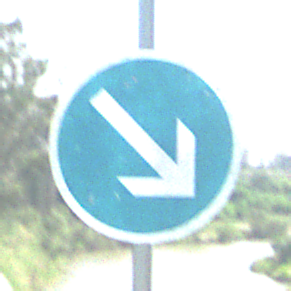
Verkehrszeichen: VorgeschriebeneVorbeifahrtRechts
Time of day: MorningAfternoon
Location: Outdoor (Special)
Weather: Clear
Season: NotSpecified
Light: Natural